Question: I want to Implement the Music Tracker as like below image.

I want to implement it in to the iphone. So is there any Music API or any Sound Library available to implement it in to iPhone ??
Please help me regarding this.
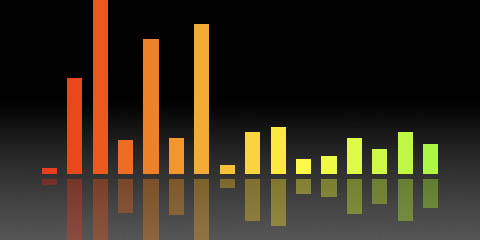
Answer: This isn't a 'tracker', but is a visual representation of the frequency domain for a given time period during playback.
You'll need a library that can do Fast Fourier Transforms (FFT) such as <URL>.